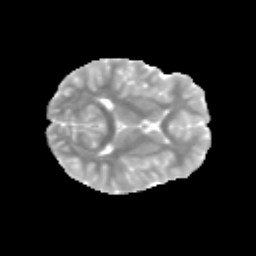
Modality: MD
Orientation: axial
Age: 13
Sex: female
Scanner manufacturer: siemens
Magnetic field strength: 3 T
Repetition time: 3.8 s
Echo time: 0.07 s